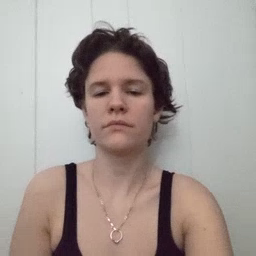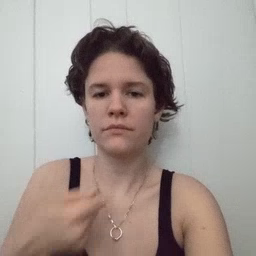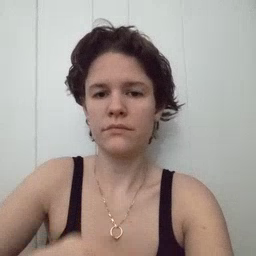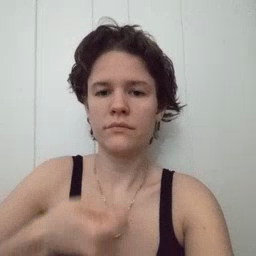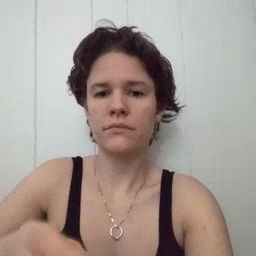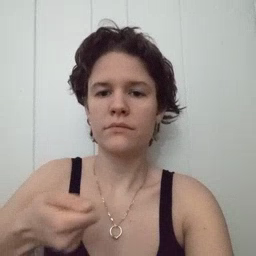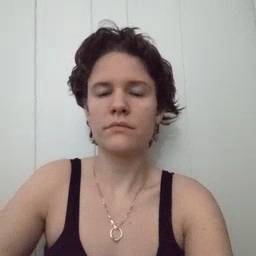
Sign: vacuum